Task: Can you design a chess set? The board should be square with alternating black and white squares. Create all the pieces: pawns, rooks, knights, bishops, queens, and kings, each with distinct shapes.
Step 1220:
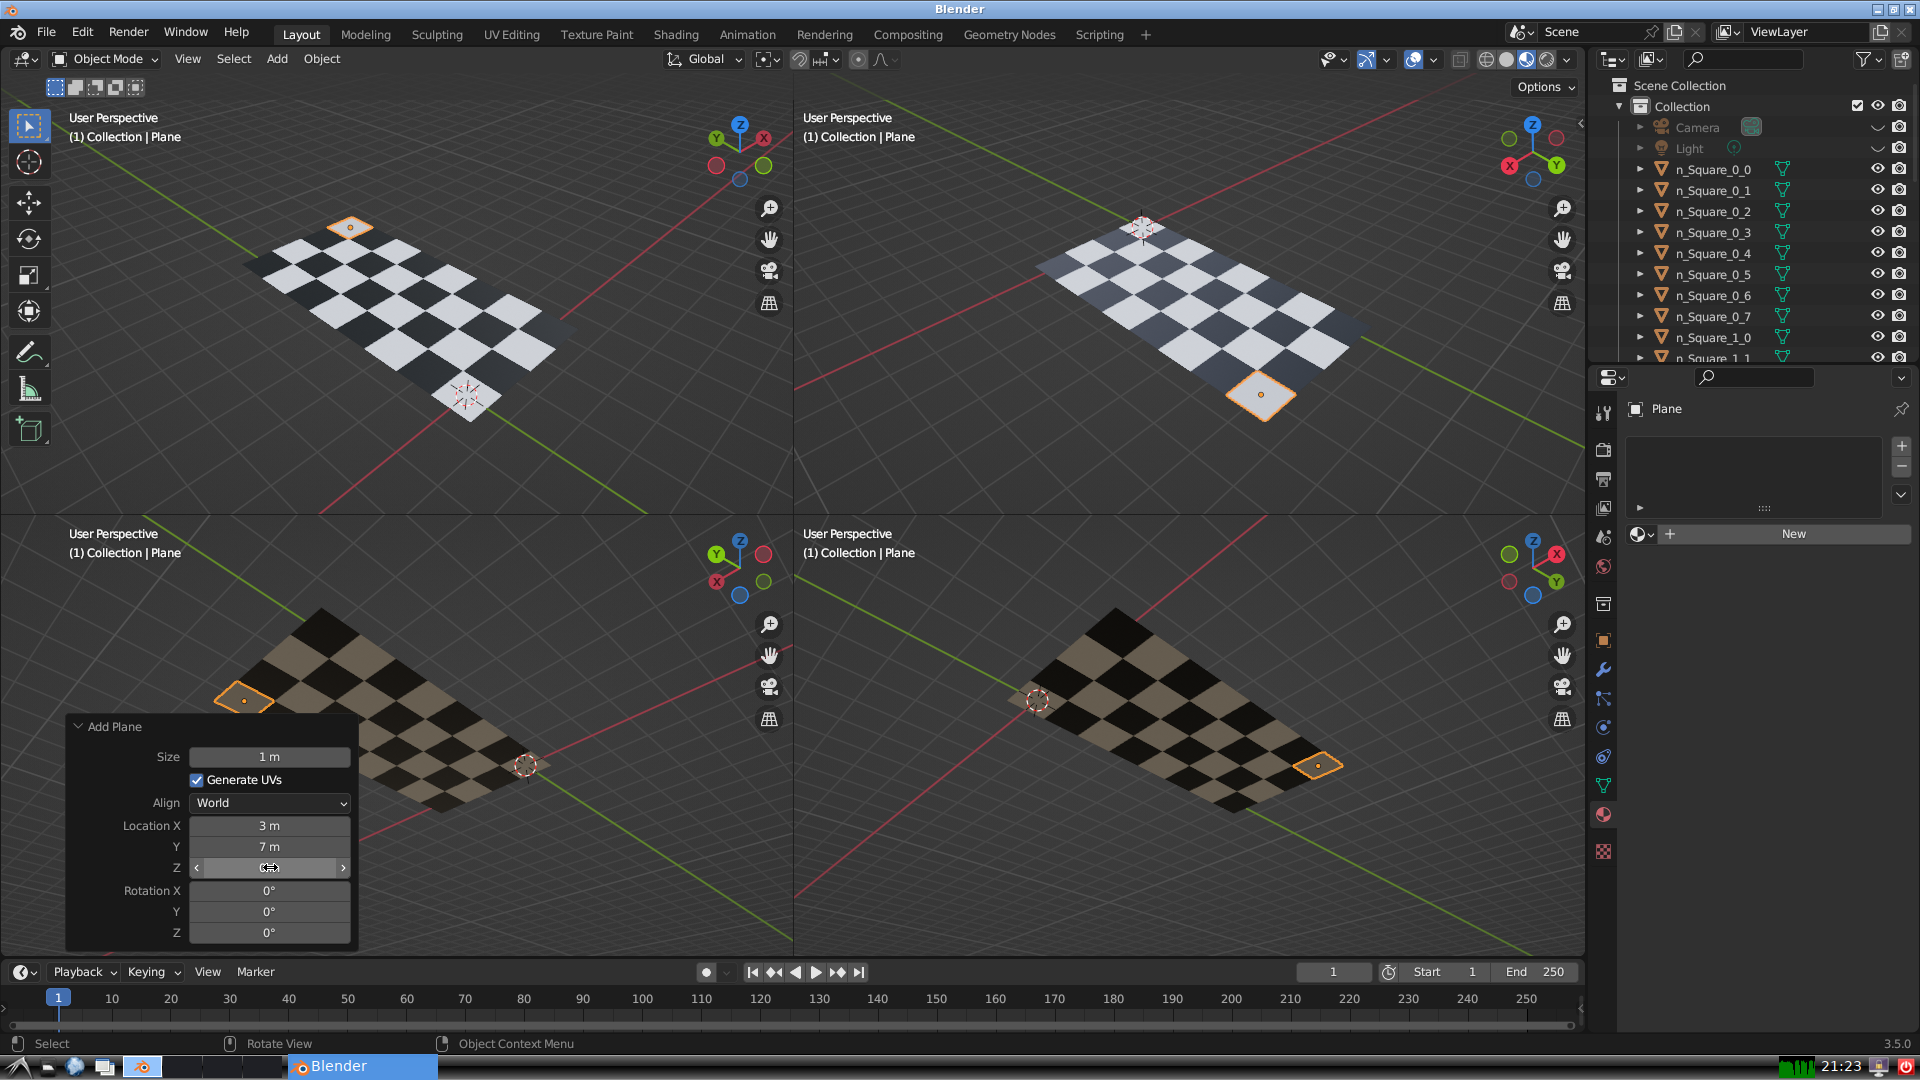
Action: click: no